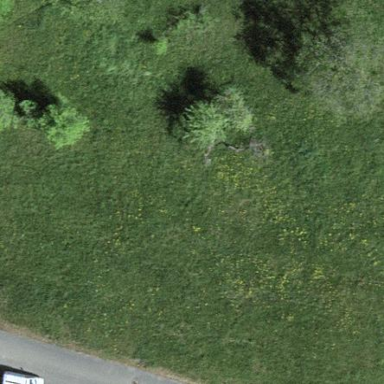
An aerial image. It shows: Beautiful meadow.